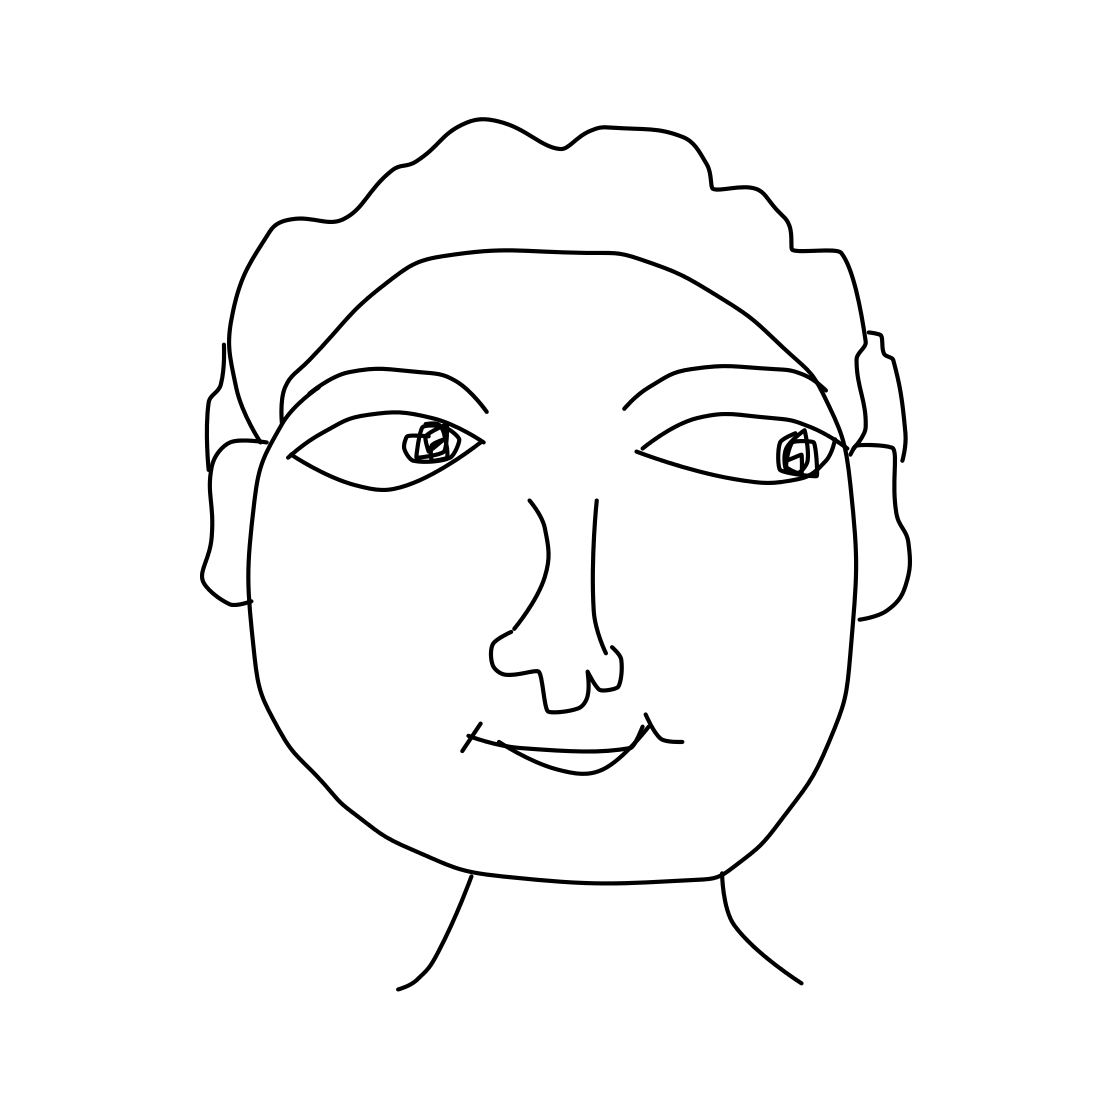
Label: head